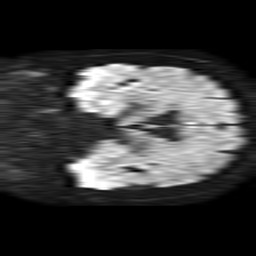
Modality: TRACE
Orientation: coronal
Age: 65
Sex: female
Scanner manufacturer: philips
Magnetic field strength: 1.5 T
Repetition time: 4.6 s
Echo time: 0.08528 s